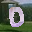
Label: 0